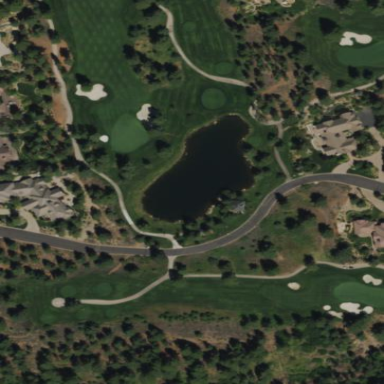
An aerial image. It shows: Water hazard in golf course. The hazard is natural water feature.